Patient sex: F
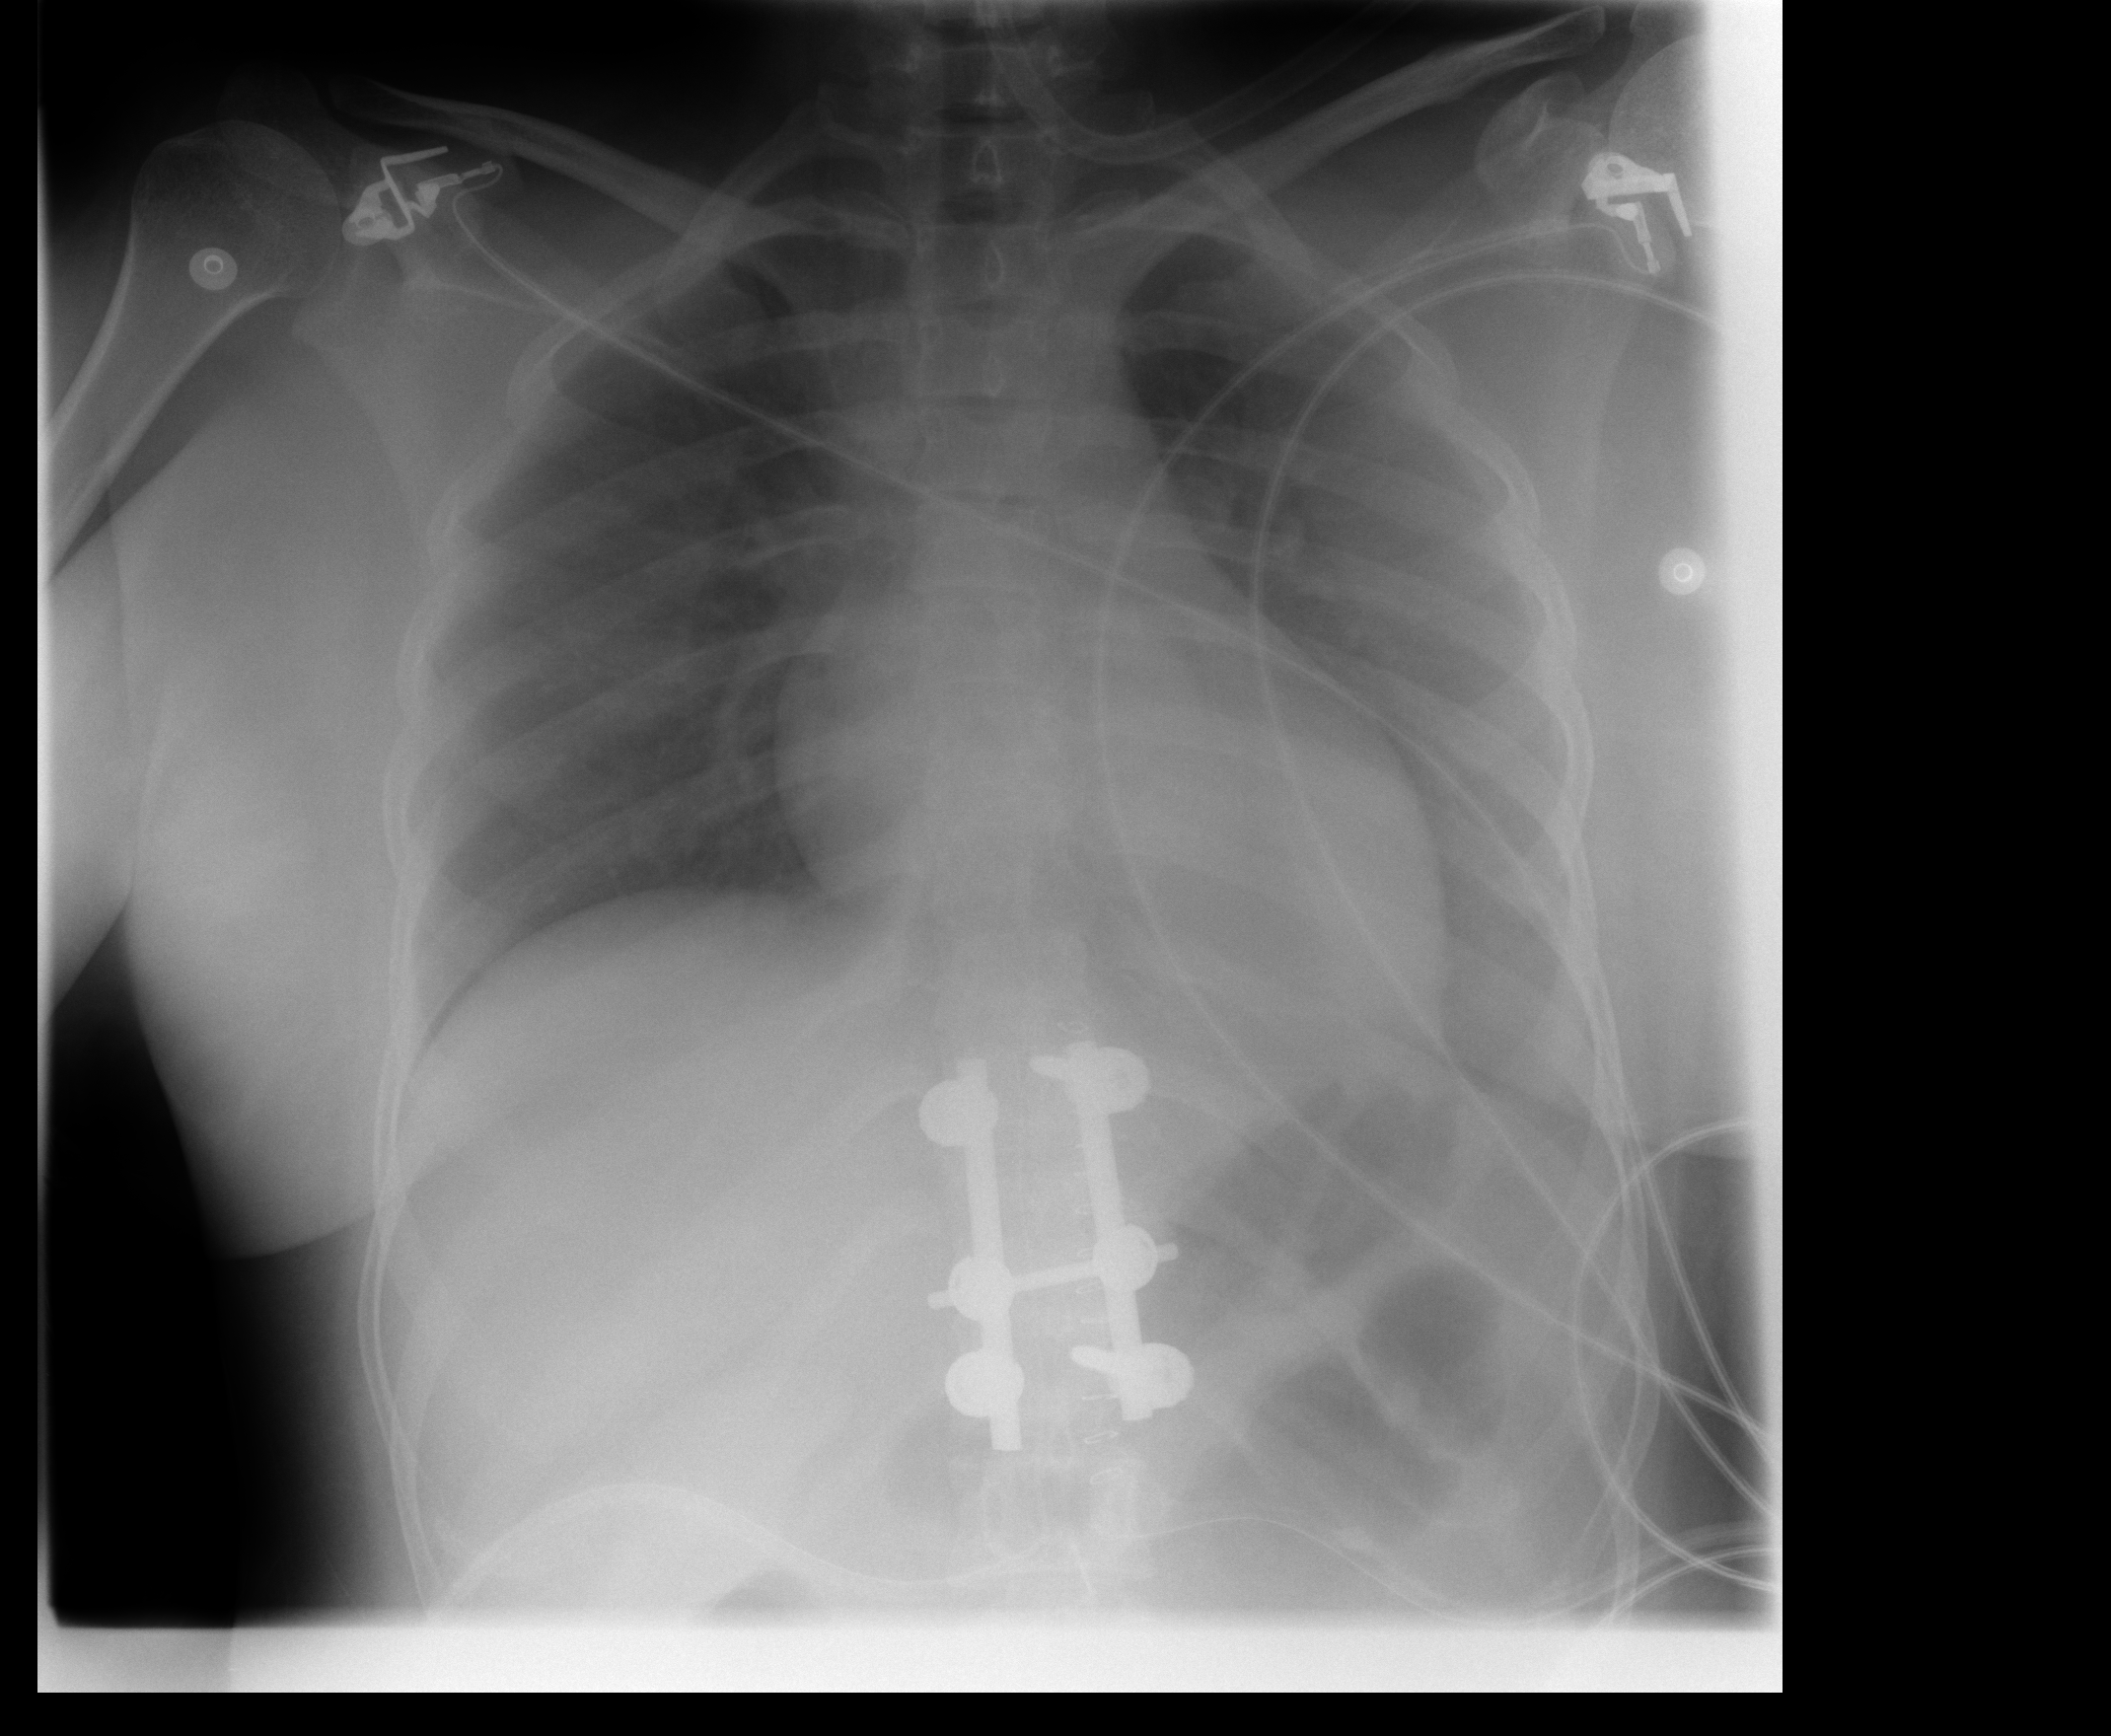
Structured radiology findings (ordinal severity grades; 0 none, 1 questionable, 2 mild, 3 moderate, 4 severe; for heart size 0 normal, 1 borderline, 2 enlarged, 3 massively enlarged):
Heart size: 0
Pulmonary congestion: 1
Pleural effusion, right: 0
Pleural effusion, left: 0
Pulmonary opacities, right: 0
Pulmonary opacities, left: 0
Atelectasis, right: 0
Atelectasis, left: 0